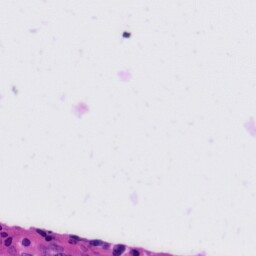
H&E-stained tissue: Tonsil